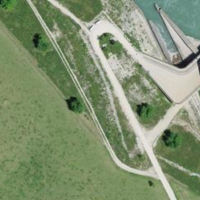
EUNIS habitat code: 56
Species observed at this site:
Prunella vulgaris
Geranium robertianum
Medicago sativa
Anthyllis vulneraria